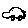
Label: car